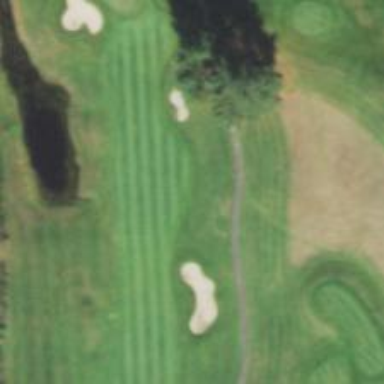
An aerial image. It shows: Golf hole.